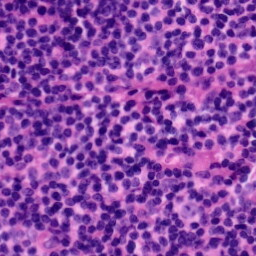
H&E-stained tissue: Tonsil